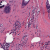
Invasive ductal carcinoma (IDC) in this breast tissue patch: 0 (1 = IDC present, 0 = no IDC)